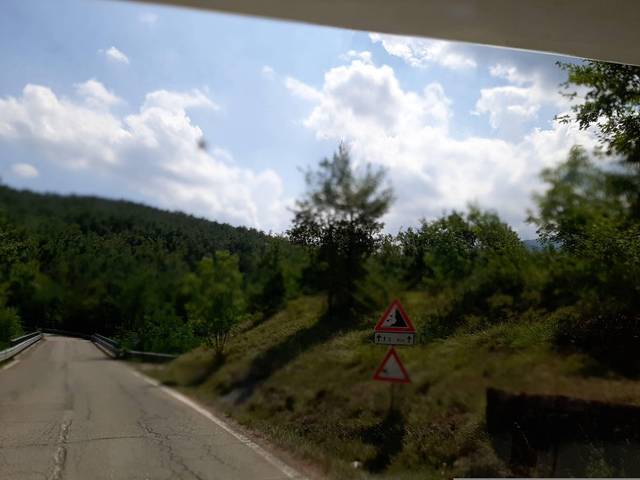
Region: Italy
Coordinates: 44.371, 10.454